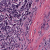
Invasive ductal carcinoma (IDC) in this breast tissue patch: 1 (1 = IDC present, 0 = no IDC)